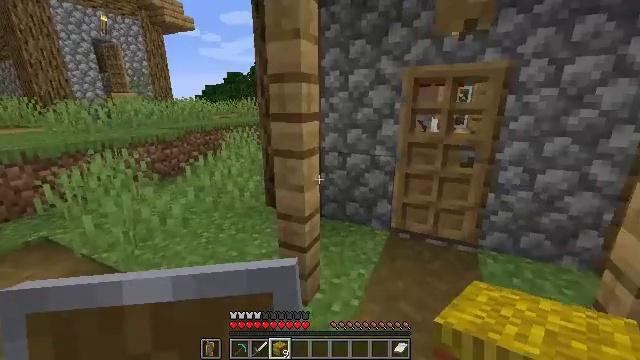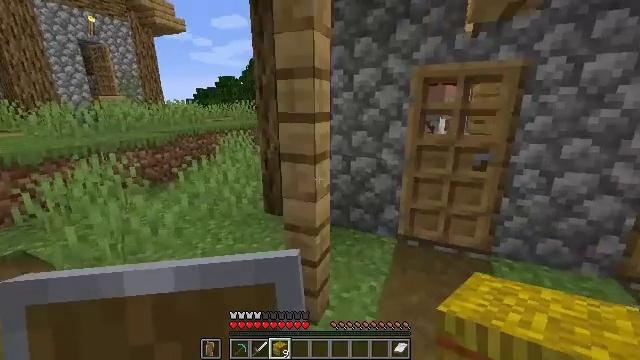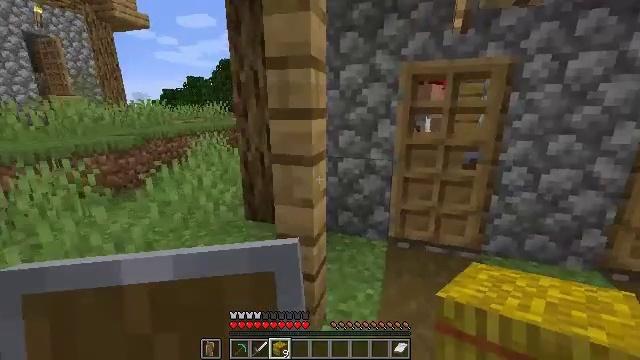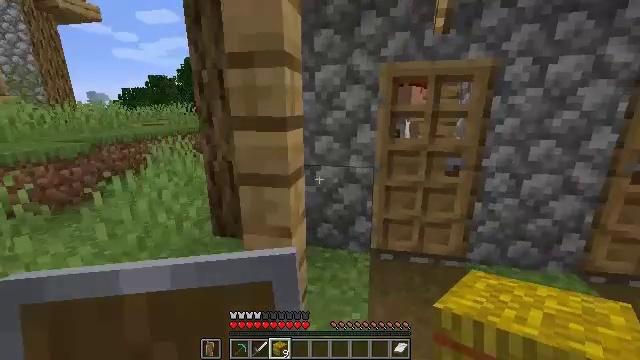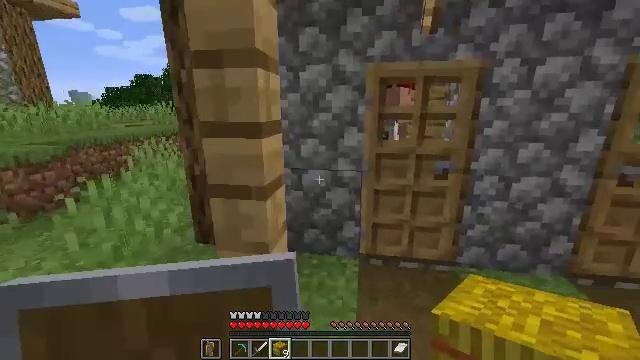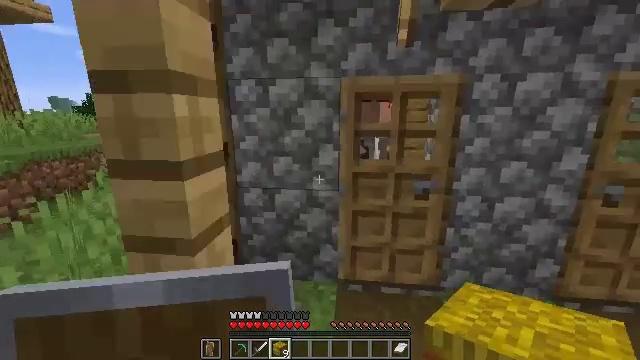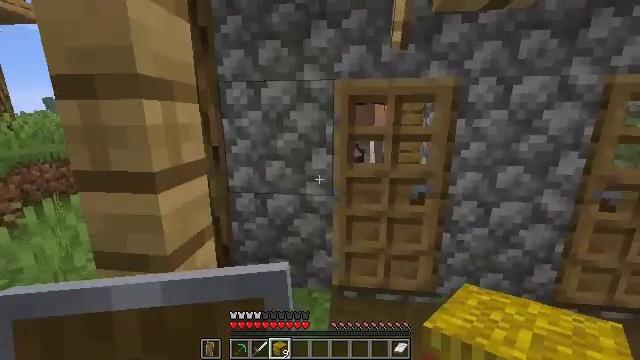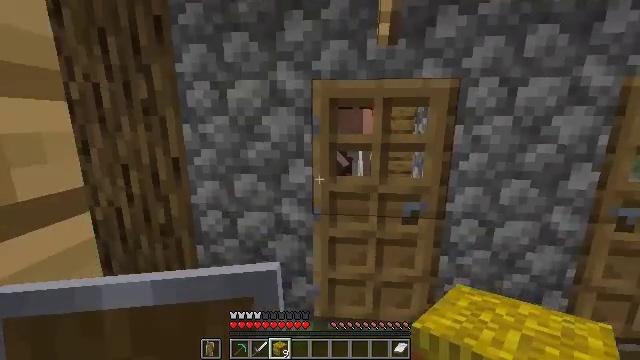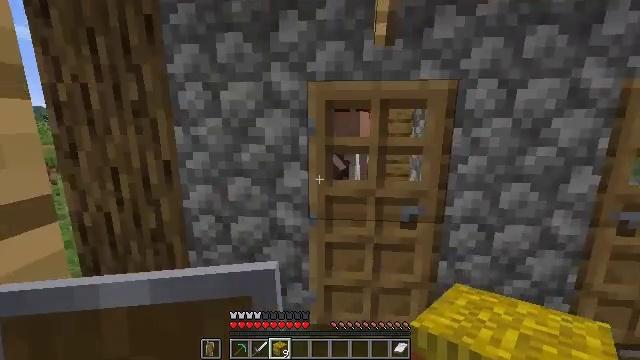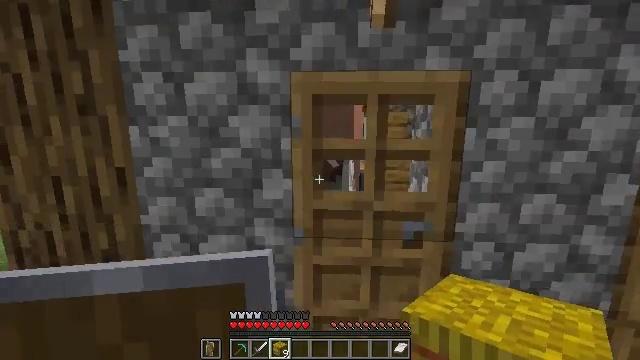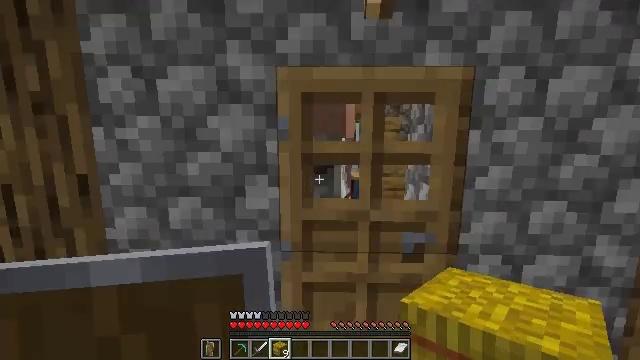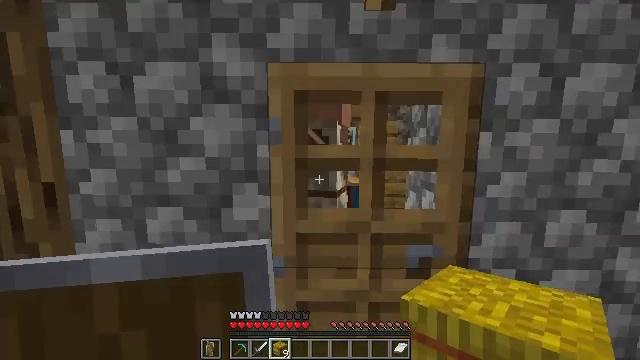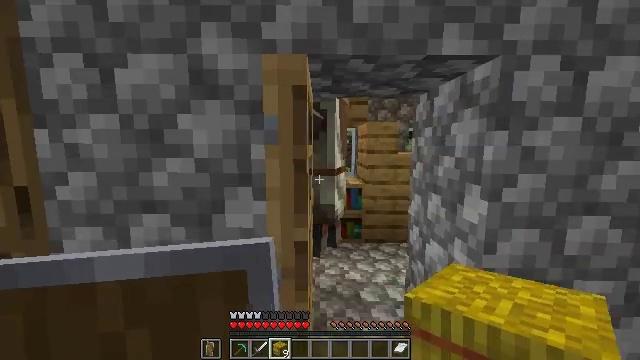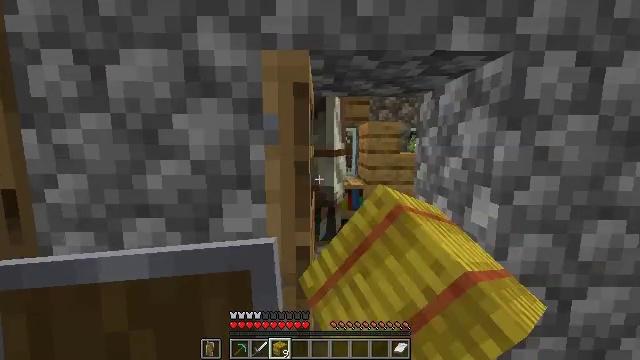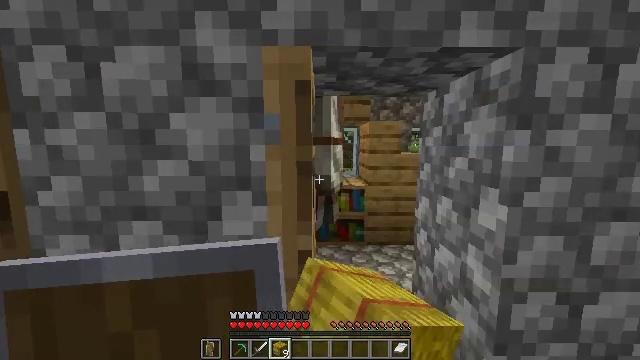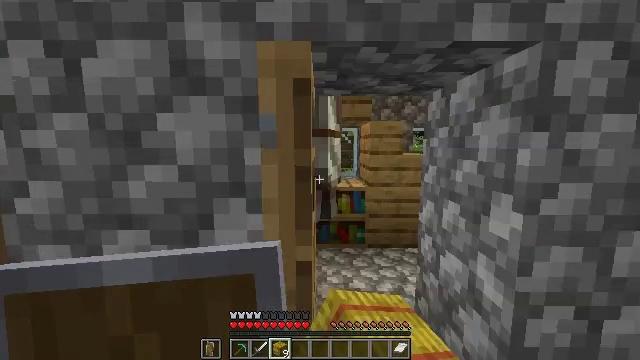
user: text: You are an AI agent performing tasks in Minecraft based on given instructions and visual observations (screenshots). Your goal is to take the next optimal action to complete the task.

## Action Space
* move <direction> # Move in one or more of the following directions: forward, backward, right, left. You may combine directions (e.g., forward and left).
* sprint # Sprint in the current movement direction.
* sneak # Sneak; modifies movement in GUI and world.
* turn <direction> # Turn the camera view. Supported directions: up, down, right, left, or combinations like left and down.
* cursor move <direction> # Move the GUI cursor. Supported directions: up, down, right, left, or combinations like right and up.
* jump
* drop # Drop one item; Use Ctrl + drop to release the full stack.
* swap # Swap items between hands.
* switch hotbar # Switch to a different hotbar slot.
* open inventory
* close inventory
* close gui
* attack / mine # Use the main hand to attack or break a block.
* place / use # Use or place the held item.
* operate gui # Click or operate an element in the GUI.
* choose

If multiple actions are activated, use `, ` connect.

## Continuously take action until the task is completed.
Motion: motion action
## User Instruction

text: Break the bookshelf for books.
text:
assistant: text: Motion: move forward and move left, turn right
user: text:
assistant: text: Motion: move forward, turn right
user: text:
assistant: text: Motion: move forward and move right, turn right
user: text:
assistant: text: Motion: move forward and move right, turn right
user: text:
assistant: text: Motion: move forward and move right, turn right and up
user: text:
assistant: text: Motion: move forward
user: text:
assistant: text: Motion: move forward, turn right and up
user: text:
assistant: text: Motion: move forward
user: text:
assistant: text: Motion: move forward, turn right and up
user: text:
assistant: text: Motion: move forward, turn right and up
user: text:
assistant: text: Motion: turn up
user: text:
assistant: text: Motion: use / place
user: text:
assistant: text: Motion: use / place
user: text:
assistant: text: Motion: use / place
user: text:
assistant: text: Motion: move forward
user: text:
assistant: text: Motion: move forward
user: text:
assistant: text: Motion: move forward
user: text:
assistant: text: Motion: move forward and move right
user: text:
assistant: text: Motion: move forward and move right
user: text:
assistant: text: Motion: move forward and move right, turn left and down
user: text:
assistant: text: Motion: move forward, turn left and down
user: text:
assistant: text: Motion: move forward, turn down
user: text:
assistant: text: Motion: move forward
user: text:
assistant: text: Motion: move forward
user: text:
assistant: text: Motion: move forward
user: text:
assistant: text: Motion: move forward, turn down
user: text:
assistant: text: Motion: move forward and move right
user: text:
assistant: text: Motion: move forward and move right
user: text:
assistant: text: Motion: move forward and move right, turn right and down
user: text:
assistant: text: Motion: move forward and move right, turn right